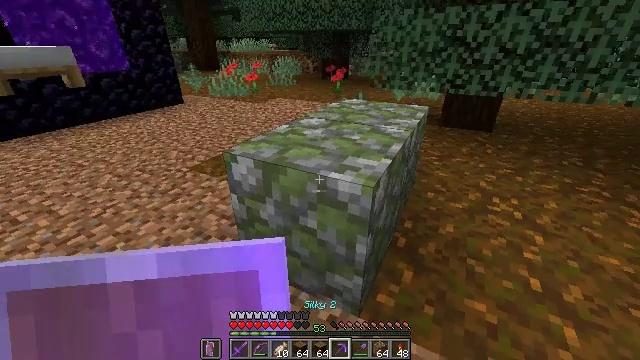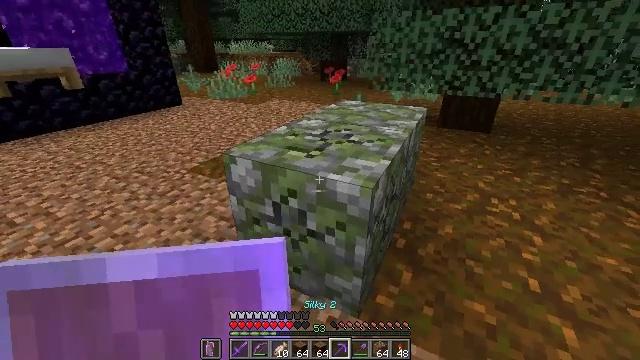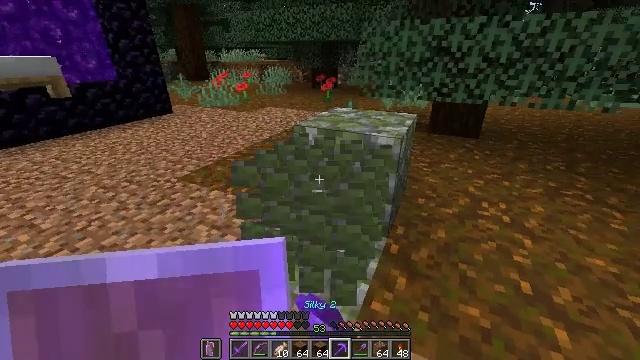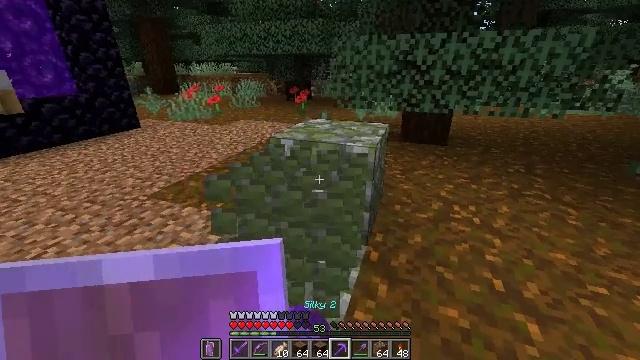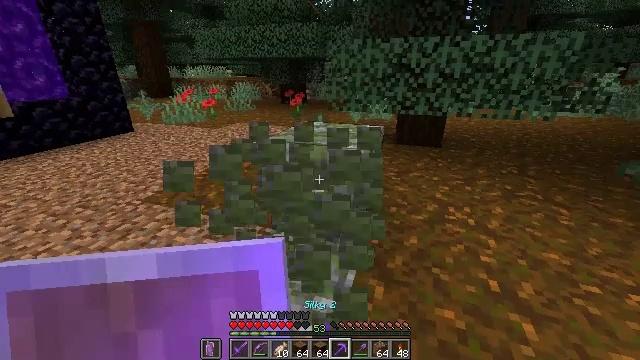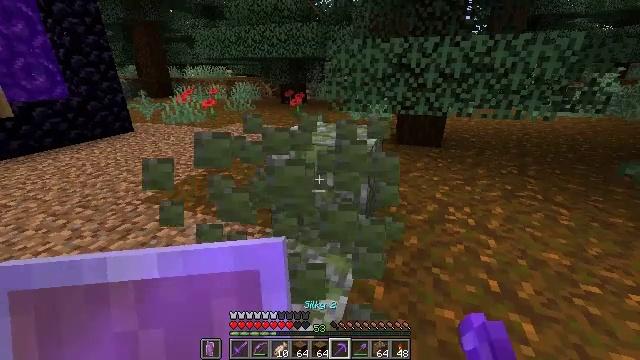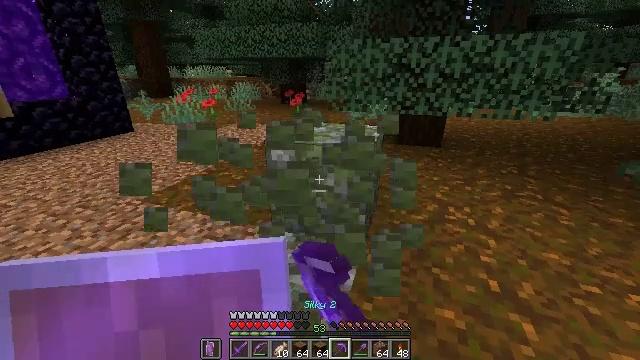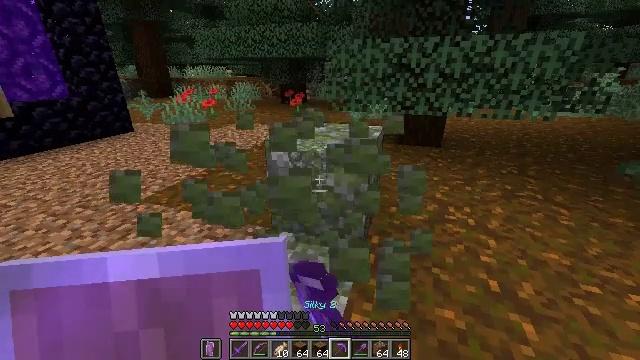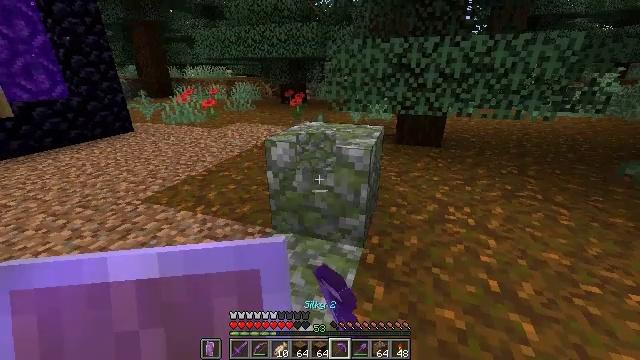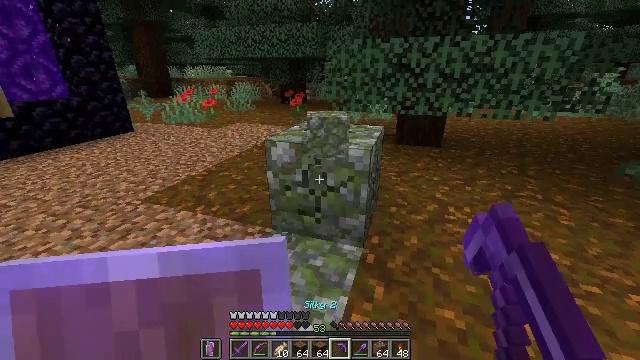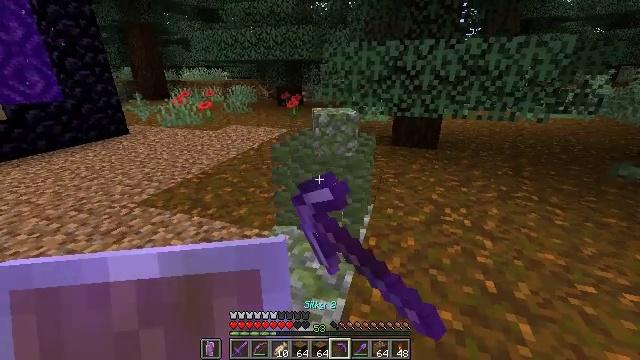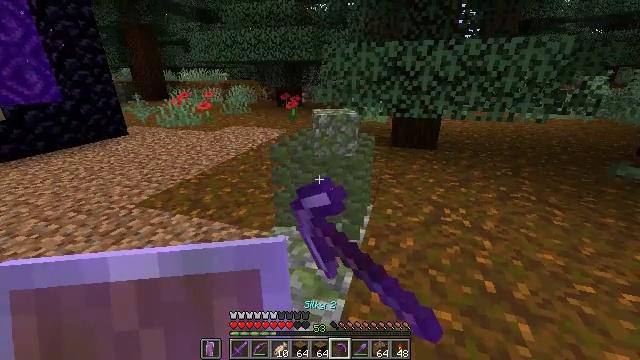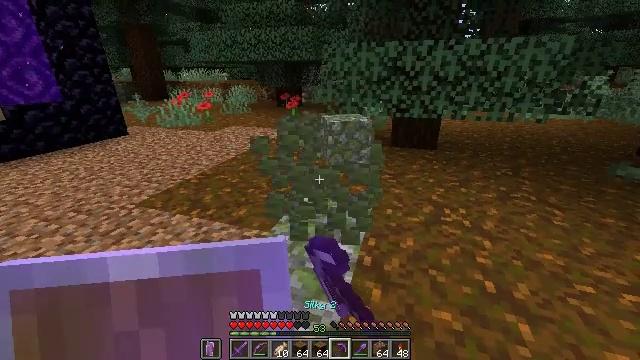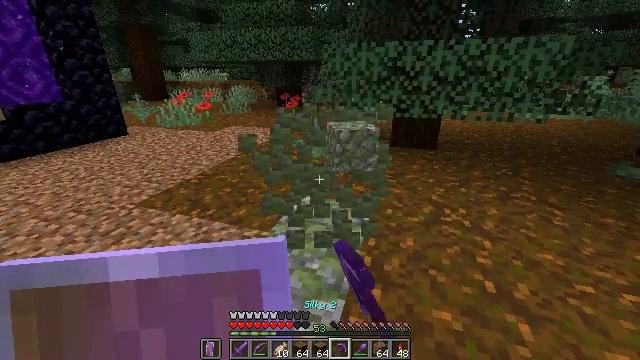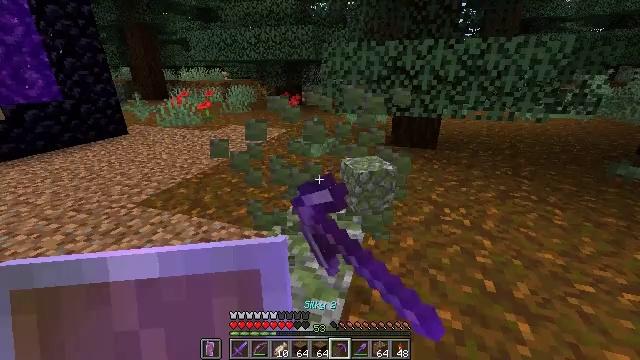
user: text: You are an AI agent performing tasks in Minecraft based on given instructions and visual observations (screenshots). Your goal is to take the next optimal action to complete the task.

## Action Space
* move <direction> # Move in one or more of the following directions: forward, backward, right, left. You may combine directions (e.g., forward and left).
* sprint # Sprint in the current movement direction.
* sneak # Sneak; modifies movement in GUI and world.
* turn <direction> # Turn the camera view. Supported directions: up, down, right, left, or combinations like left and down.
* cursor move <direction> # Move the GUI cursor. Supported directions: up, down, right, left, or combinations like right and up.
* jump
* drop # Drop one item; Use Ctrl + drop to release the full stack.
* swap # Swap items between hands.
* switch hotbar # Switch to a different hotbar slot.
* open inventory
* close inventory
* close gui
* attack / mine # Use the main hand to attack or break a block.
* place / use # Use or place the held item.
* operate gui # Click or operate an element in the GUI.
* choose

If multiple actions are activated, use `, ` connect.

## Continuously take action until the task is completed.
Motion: motion action
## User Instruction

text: Gather mossy cobblestone from a dungeon or ruin.
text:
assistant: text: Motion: attack / mine
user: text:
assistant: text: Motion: turn right and up, attack / mine
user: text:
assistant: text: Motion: turn right and up, attack / mine
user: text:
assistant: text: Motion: turn right, attack / mine
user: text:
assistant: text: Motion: attack / mine
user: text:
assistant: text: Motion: attack / mine
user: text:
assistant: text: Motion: attack / mine
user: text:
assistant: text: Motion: attack / mine
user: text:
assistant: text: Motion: attack / mine
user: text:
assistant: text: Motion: attack / mine
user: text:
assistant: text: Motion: attack / mine
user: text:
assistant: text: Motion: attack / mine
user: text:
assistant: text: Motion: attack / mine
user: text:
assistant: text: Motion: attack / mine
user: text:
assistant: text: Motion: no_op